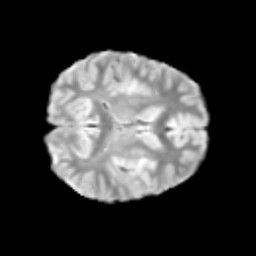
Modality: T2w
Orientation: axial
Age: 9
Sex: female
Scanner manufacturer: siemens
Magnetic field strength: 3 T
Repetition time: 3.8 s
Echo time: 0.07 s